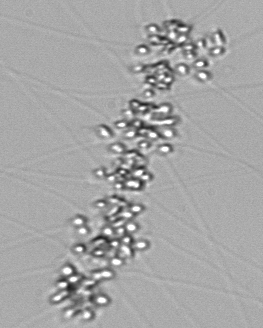
Label: Chaetoceros_didymus_TAG_external_flagellate